Aerial crown-view tile of a tropical tree (Barro Colorado Island, Panama), acquired 20250124:
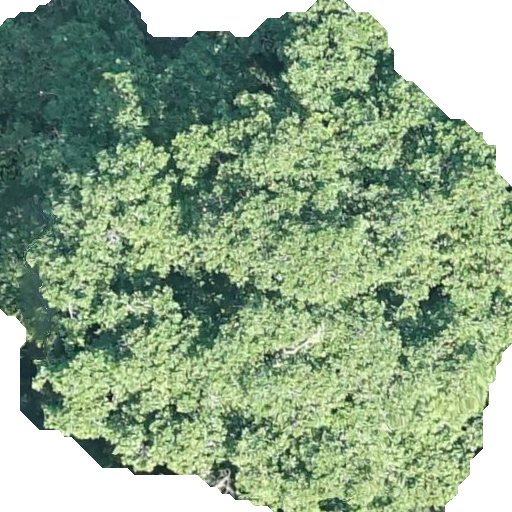
Species: Ficus obtusifolia
GBIF accepted scientific name: Ficus obtusifolia
Crown area: 353.113 m²